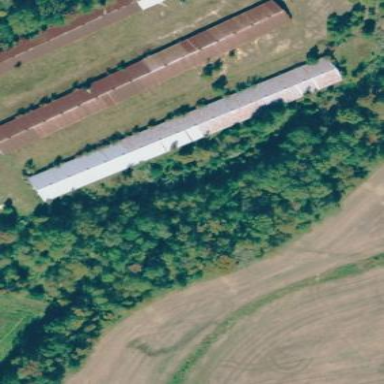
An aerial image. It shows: Farm auxiliary building.